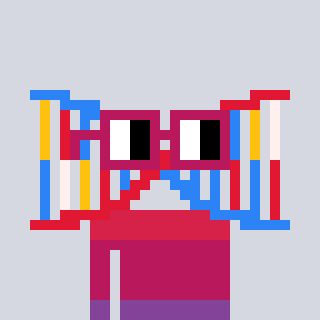
a pixel art character with square dark red glasses, a dna-shaped head and a darkpink-colored body on a cool background